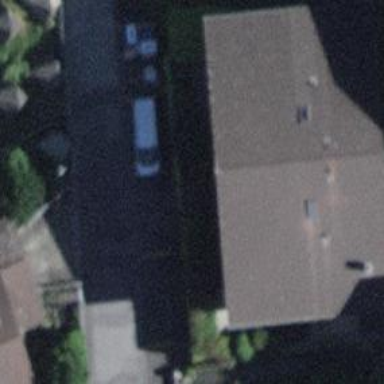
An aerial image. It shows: Group of garages.